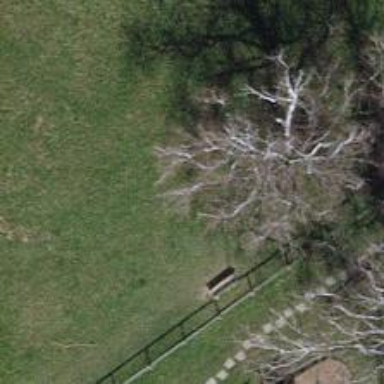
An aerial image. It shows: Bench.